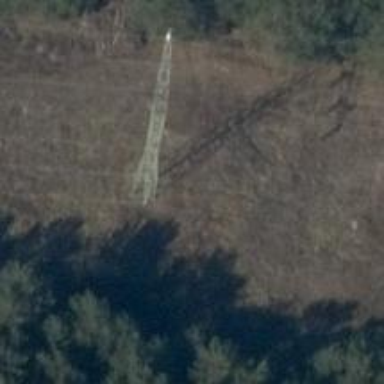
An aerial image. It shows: Power tower.